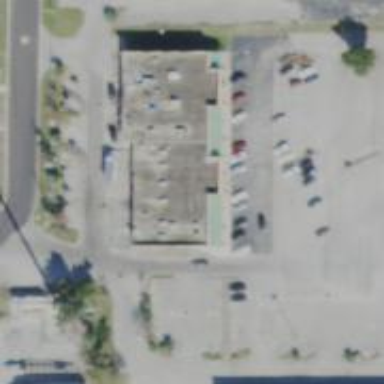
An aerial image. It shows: Supermarket.